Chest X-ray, PA view. Patient: 59 years old, sex F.
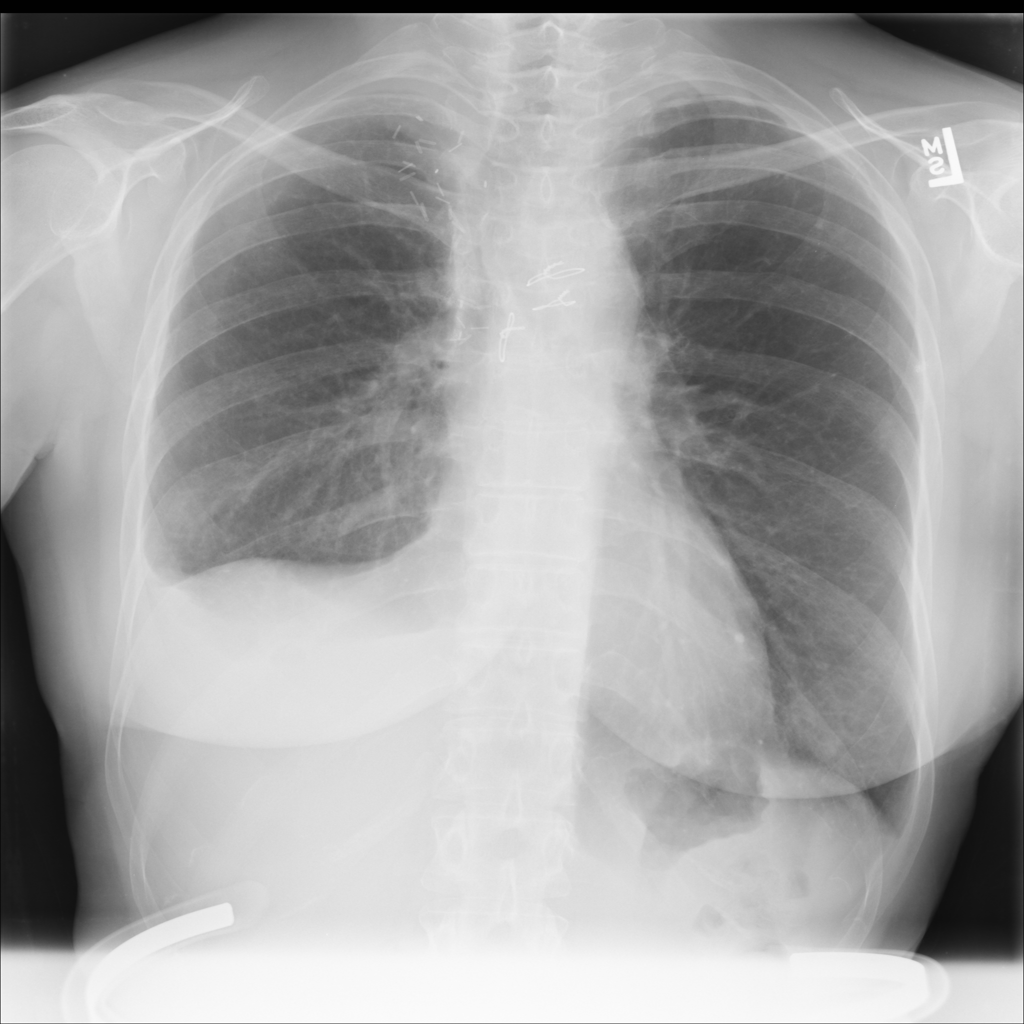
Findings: Fibrosis